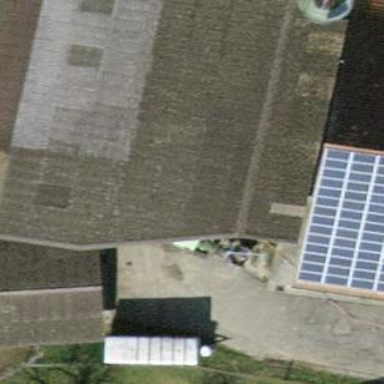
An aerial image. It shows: View of roof of building.